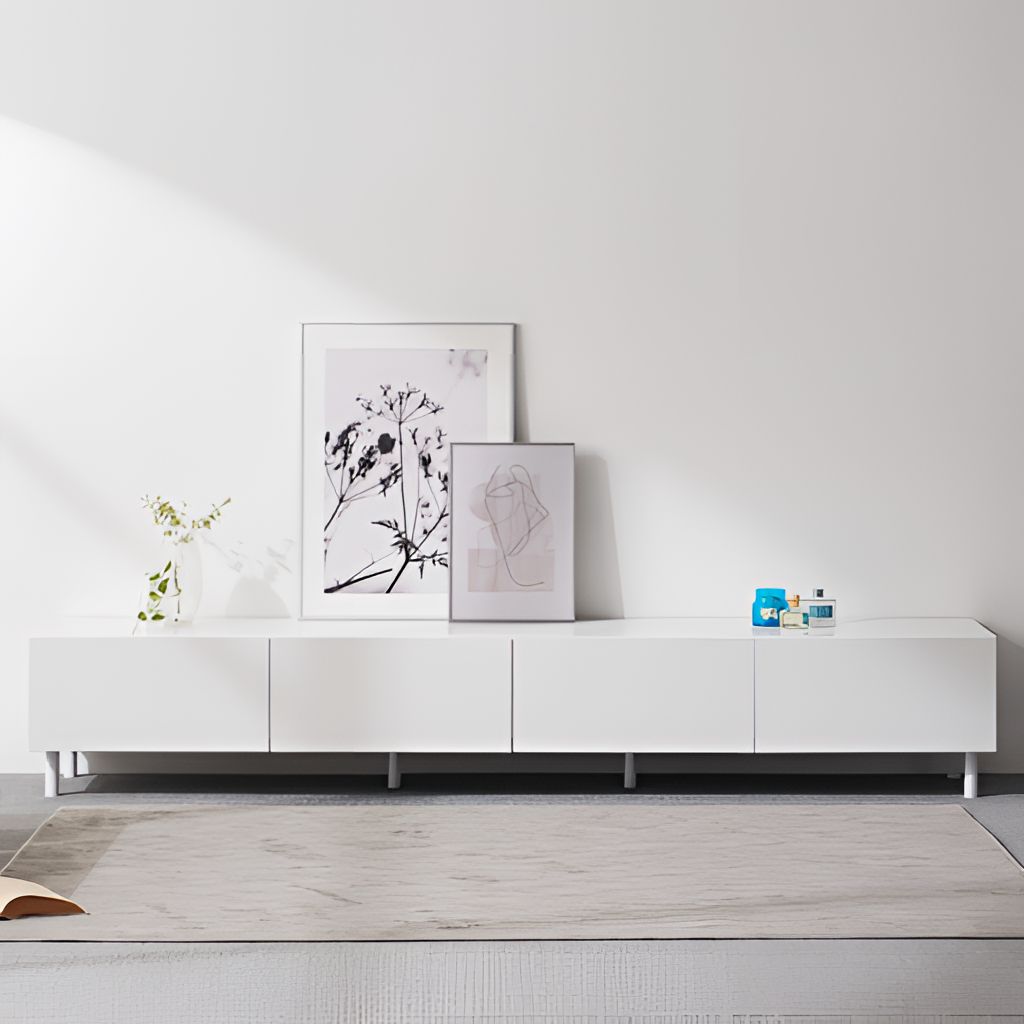
wood console table, living room, contemporary, gray tile flooring, with solid pattern, paint wallpaper, with solid pattern